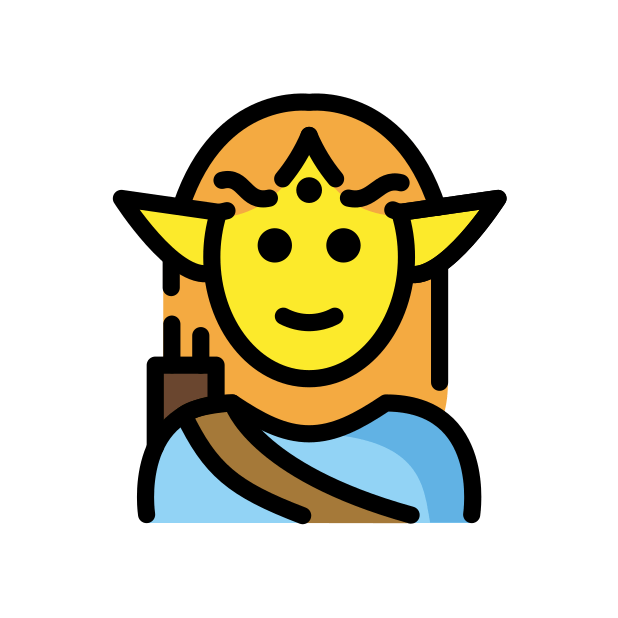
man elf